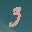
Label: 3